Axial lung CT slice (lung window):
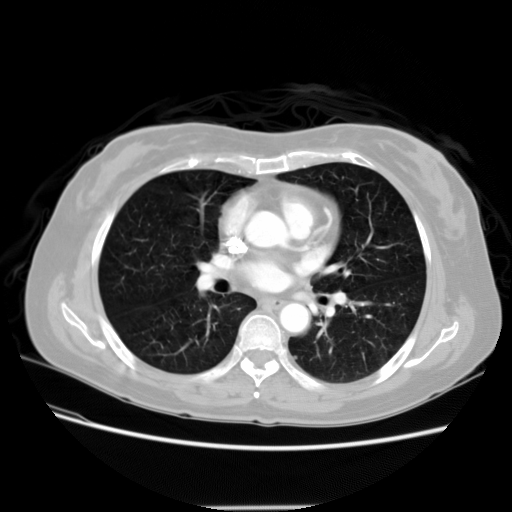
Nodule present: no